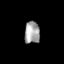
Tissue: skin
Cell type: Epithelial cells
Senescence score: 0.246
Nuclear area (px): 334
Mean DAPI intensity: 161.707